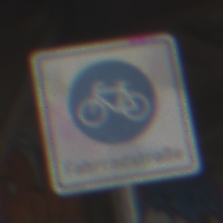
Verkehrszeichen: BeginnFahrradstrasse
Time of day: Midday
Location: Roofed (Special)
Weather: Overcast
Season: NotSpecified
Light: Natural